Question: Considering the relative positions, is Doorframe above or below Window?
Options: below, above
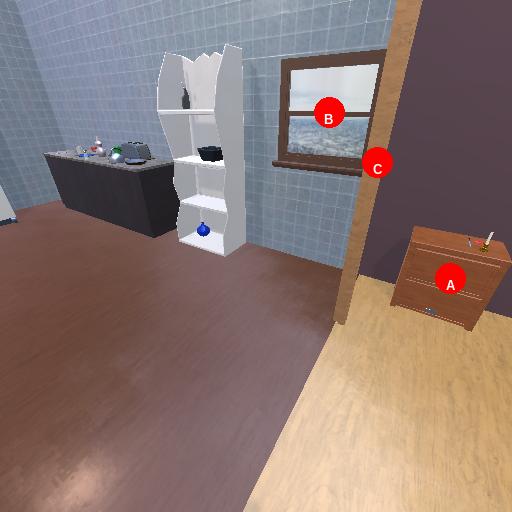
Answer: below